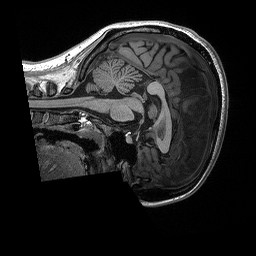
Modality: T1w
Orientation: sagittal
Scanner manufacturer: siemens
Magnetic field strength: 3 T
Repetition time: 2.3 s
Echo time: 0.00298 s